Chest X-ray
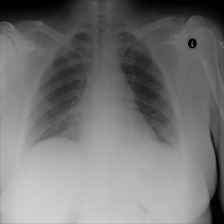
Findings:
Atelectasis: negative
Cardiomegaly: negative
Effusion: negative
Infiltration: negative
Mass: negative
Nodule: negative
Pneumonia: negative
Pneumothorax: negative
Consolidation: negative
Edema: negative
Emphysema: negative
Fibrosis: negative
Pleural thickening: negative
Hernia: negative